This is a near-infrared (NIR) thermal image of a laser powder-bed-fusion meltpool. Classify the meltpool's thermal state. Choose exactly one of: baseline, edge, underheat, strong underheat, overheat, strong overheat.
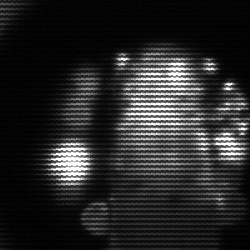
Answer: strong underheat